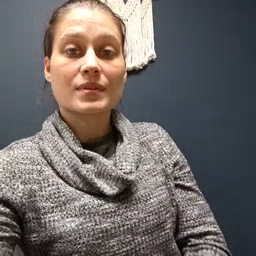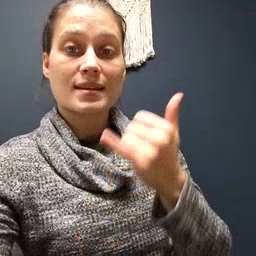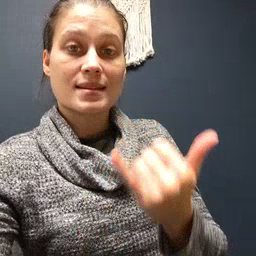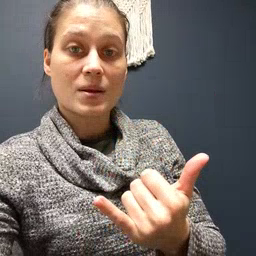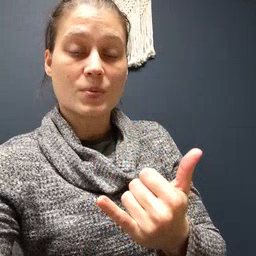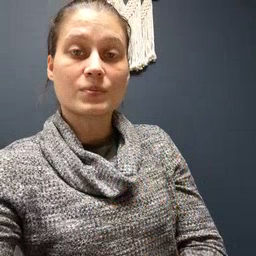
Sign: now